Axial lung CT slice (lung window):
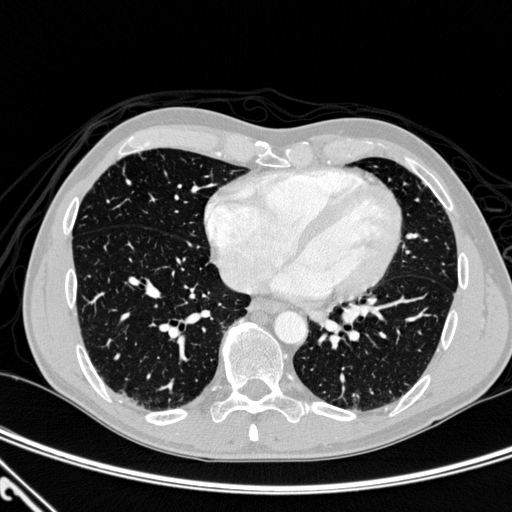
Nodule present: no